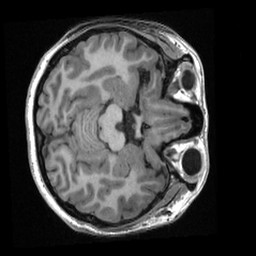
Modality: T1w
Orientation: axial
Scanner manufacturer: ge
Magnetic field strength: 3 T
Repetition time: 0.007664 s
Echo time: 0.002936 s